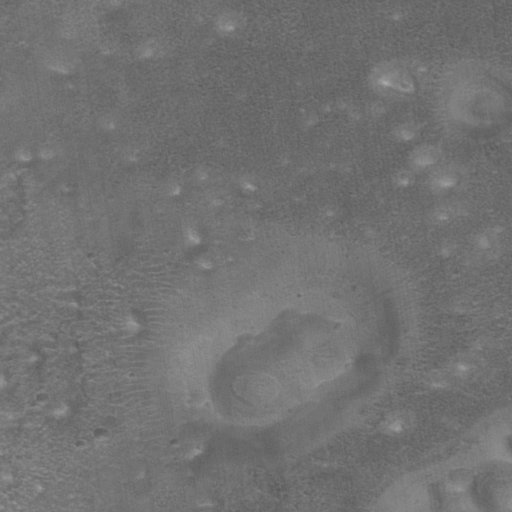
Classes present: Background, Cone